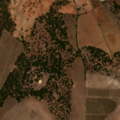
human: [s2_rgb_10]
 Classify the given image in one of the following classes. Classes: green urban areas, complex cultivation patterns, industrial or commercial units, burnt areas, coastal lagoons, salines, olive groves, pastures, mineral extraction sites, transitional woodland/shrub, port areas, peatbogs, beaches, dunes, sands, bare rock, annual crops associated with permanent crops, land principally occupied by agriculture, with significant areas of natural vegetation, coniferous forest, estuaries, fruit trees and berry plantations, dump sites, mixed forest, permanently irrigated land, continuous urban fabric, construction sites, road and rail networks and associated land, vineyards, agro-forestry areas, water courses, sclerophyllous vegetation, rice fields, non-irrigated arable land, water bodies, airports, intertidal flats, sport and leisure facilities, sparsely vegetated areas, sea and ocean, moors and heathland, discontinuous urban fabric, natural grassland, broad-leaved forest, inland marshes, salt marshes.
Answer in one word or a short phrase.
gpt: non-irrigated arable land, olive groves, complex cultivation patterns, agro-forestry areas